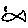
Label: fish